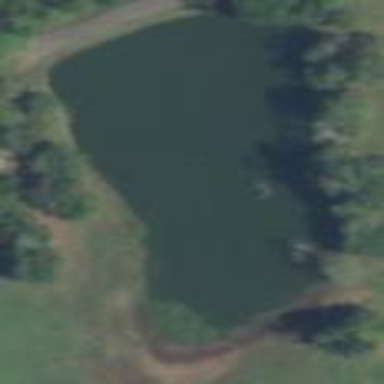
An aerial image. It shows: Pond with natural water.